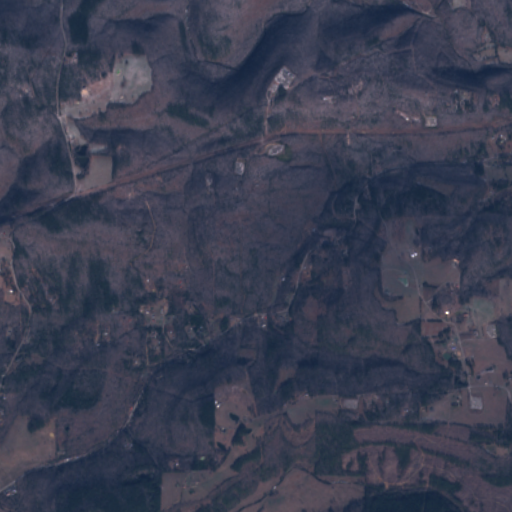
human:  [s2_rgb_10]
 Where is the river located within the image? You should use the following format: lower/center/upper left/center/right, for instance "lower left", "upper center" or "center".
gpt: The river is located in the upper of the image.
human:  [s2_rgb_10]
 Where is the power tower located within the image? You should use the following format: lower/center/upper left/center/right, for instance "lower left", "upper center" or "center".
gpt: There is no power tower in the image.